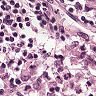
Metastatic tissue present: yes